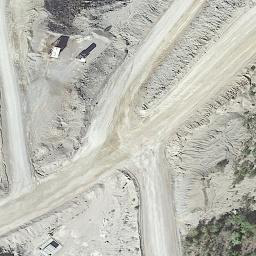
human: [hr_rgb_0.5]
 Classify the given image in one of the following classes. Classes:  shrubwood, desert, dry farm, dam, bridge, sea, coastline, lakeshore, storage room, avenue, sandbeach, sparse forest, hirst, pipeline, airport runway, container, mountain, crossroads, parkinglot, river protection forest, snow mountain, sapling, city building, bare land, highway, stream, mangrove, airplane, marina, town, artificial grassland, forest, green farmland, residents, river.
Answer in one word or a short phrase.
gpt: bare land